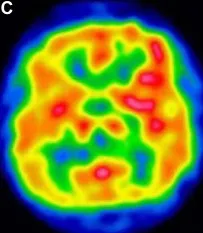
Brain images taken prior to immunotherapy. Brain single-photon emission computed tomography displayed increased 99mTc-ECD uptake in the left frontotemporal region (C).
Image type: radiology (spect)